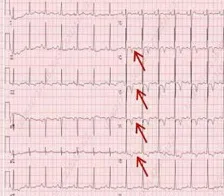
(B) An electrocardiogram revealed a new ST segment depression with T-wave inversion in the precordial leads (arrows).
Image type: electrography (ekg)